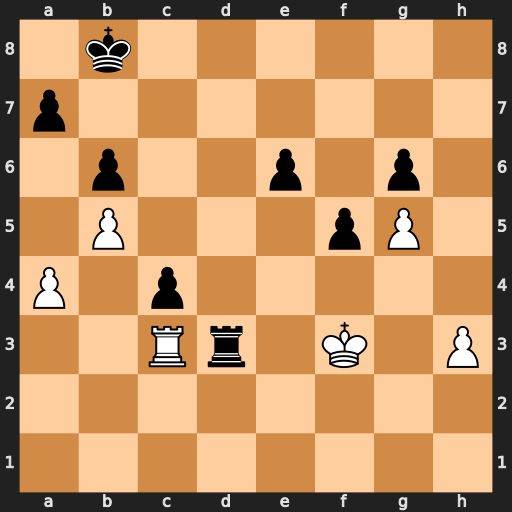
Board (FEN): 1k6/p7/1p2p1p1/1P3pP1/P1p5/2Rr1K1P/8/8
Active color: w
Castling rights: -
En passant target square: -
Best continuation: Rxd3 cxd3 h4 Kc7 h5 gxh5 g6